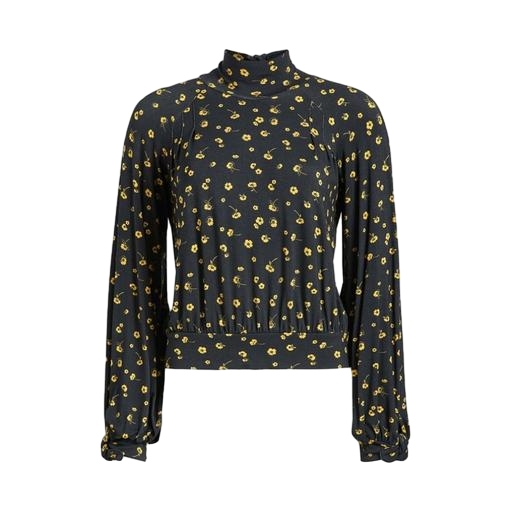
black petite printed mock-neck top only macy, yellow floral-print top, black floral-print top, white background